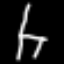
Label: chair